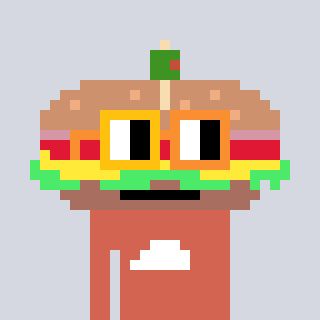
a pixel art character with square yellow and orange glasses, a sandwich-shaped head and a peachy-colored body on a cool background